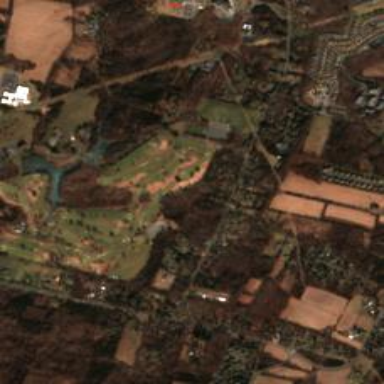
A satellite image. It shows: Golf course surrounded by greenery.